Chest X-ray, PA view. Patient: 60 years old, sex F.
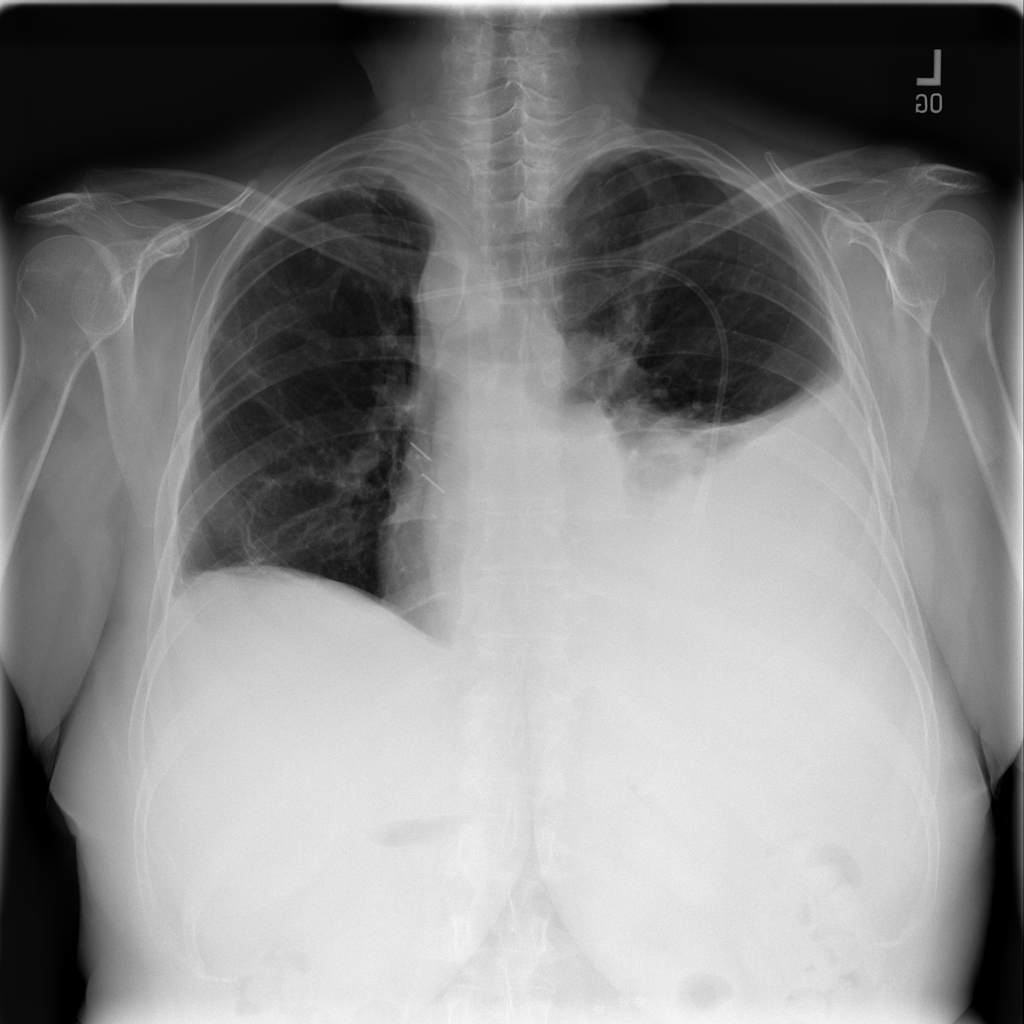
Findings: Effusion